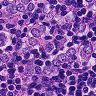
Metastatic tissue present: yes